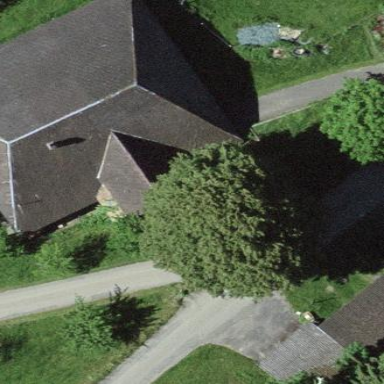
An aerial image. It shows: Farm building.